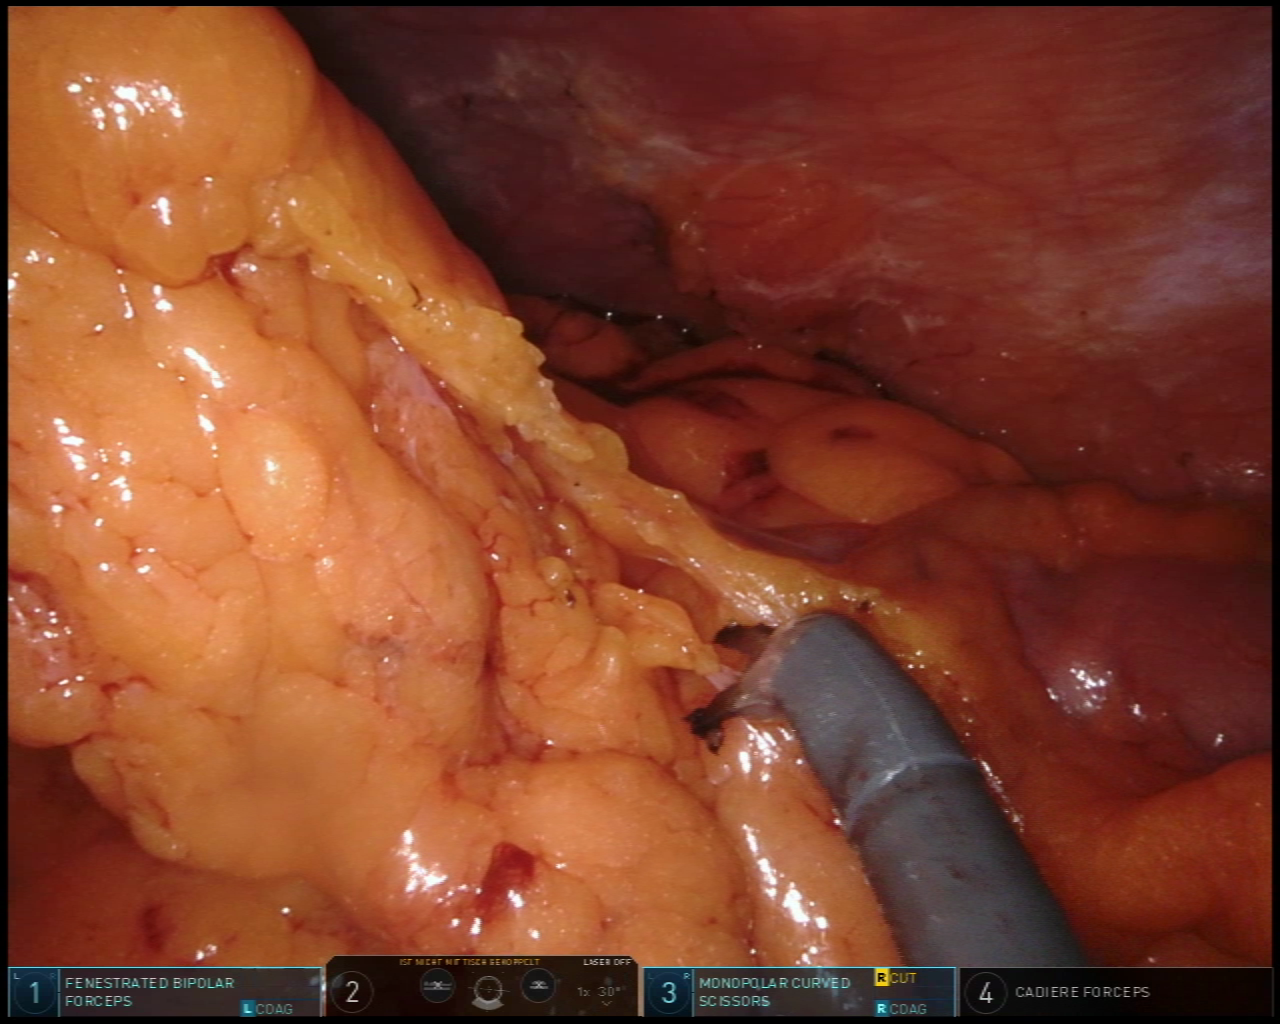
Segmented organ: abdominal_wall
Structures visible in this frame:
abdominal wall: yes
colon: yes
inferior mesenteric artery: no
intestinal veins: no
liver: no
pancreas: no
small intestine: no
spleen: no
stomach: no
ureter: no
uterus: no
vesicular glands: no